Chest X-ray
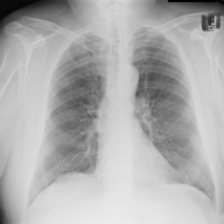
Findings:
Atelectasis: negative
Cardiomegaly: negative
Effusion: negative
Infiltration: negative
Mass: negative
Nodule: negative
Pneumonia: negative
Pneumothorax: negative
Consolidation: negative
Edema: negative
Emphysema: negative
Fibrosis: negative
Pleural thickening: negative
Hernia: negative